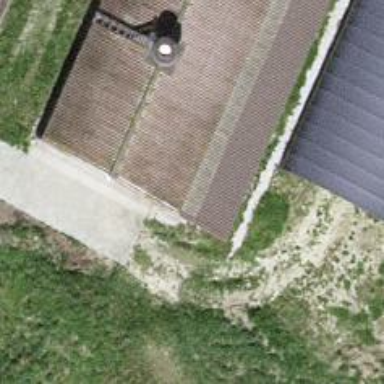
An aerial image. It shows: Concrete track with grade1 quality.